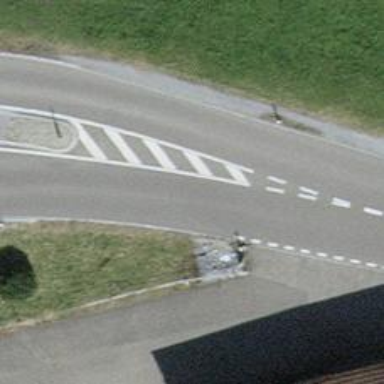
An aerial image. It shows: Tertiary road with asphalt surface.